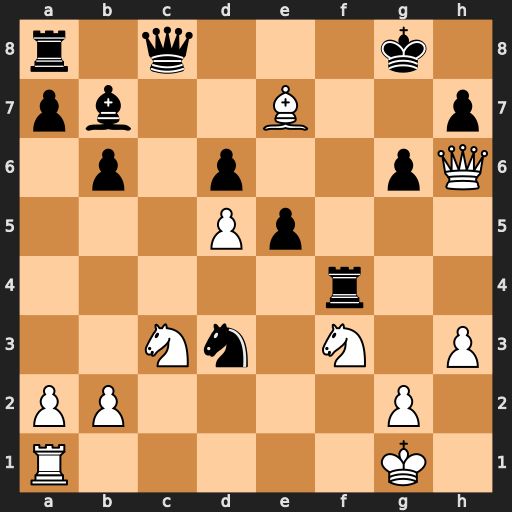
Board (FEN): r1q3k1/pb2B2p/1p1p2pQ/3Pp3/5r2/2Nn1N1P/PP4P1/R5K1
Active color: w
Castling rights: -
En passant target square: -
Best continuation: Ng5 Rh4 Qxh4